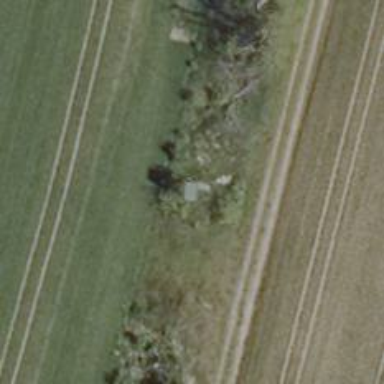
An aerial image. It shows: Hunting stand.